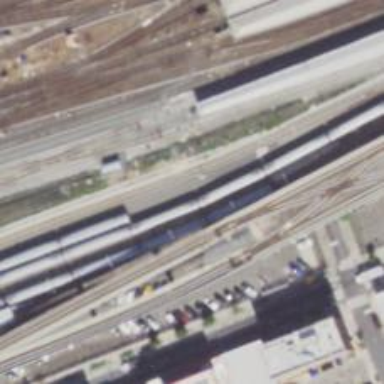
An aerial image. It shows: Electrified railway yard with rails.